Interaction volume radius: 10 \u00c5
Interaction volume height: 30 \u00c5
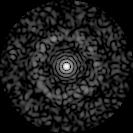
Disorder parameter: 0.8207